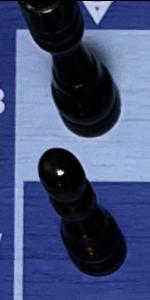
Label: Pawn_Black